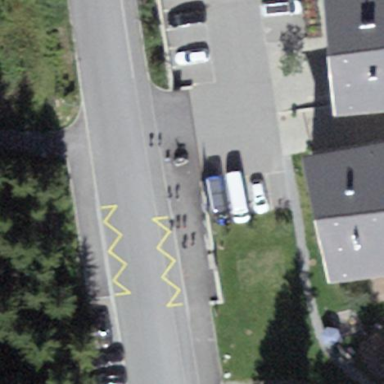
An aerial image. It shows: Parking area with surface.